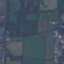
Label: Pasture